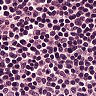
Metastatic tissue present: no